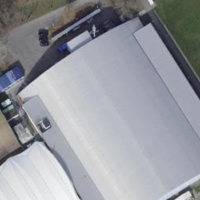
EUNIS habitat code: 54
Species observed at this site:
Milvus migrans